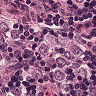
Metastatic tissue present: yes